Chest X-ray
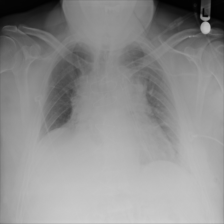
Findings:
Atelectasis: negative
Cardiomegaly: negative
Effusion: negative
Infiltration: negative
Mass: negative
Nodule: negative
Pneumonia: negative
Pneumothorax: negative
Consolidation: negative
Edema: negative
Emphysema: negative
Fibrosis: negative
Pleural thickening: negative
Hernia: negative